Aerial crown-view tile of a tropical tree (Barro Colorado Island, Panama), acquired 20240813:
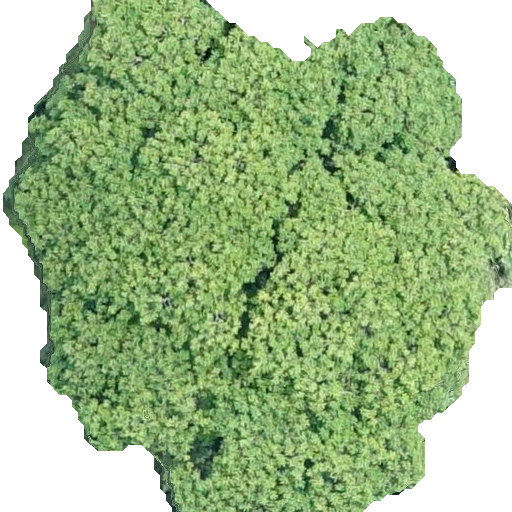
Species: Astronium graveolens
GBIF accepted scientific name: Astronium graveolens
Crown area: 305.716 m²